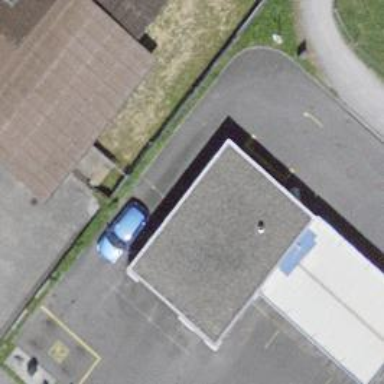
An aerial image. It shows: Car wash facility.